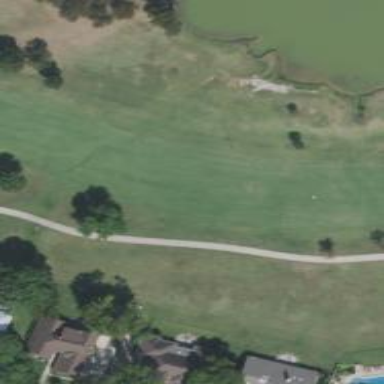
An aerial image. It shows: Golf hole.